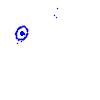
Particle: pion